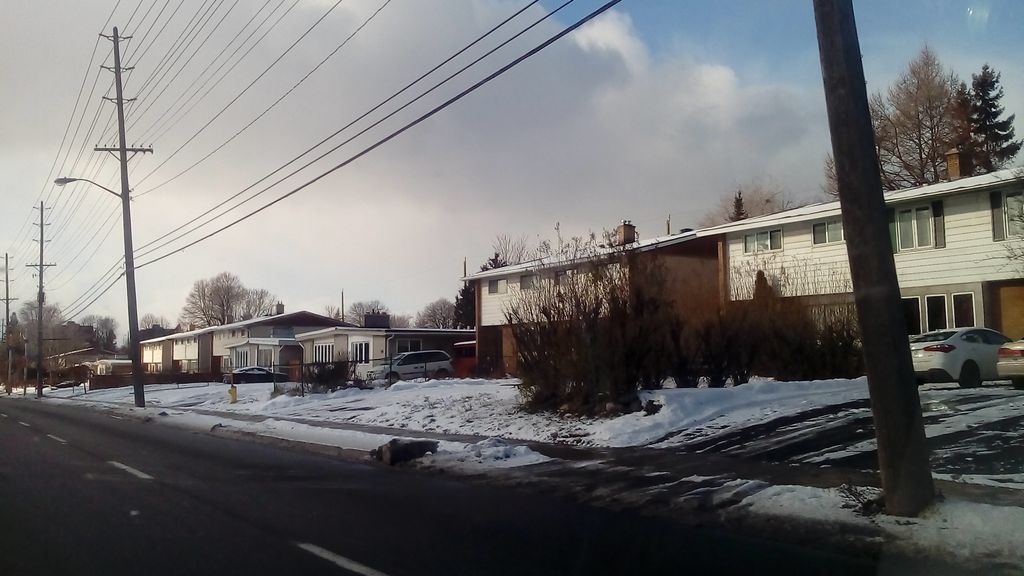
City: ottawa-gatineau